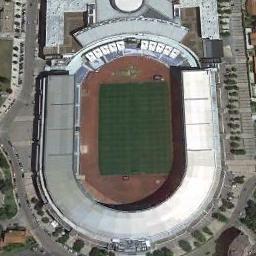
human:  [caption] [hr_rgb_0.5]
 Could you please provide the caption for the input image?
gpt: There are several buildings beside the stadium .

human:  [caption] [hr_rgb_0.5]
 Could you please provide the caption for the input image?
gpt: The stadium is on the bare land next to some trees .

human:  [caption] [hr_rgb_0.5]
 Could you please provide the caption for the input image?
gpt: This stadium has a white podium and a blue runway .

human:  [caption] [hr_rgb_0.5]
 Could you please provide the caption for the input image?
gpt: Oval stadium next to the building and parking lot .

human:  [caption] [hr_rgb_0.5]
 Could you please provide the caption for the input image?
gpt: There are some green bushes near the stadium .